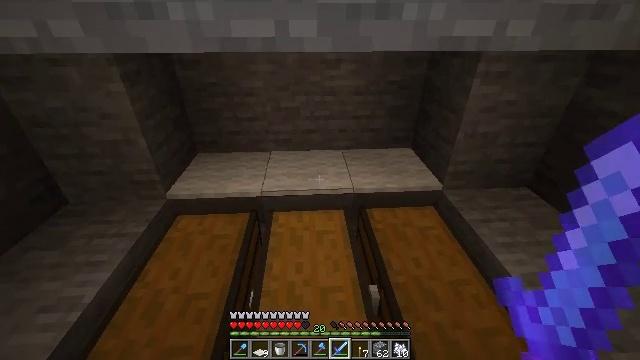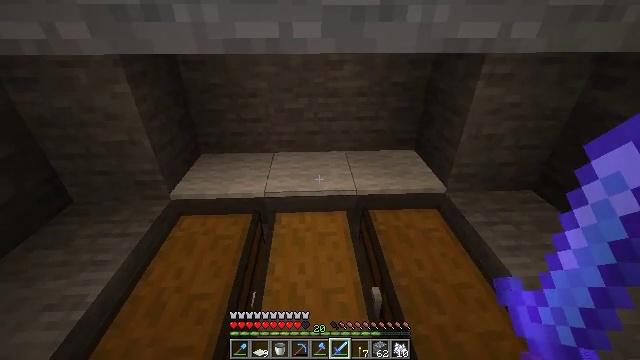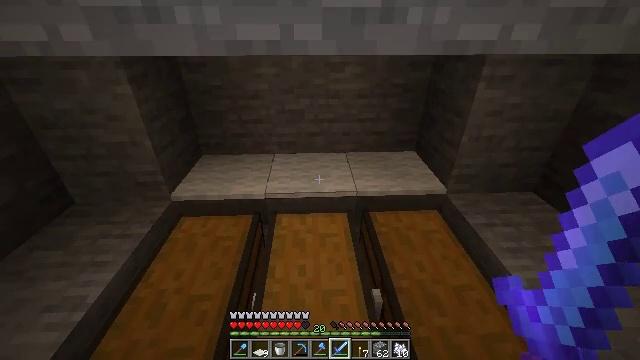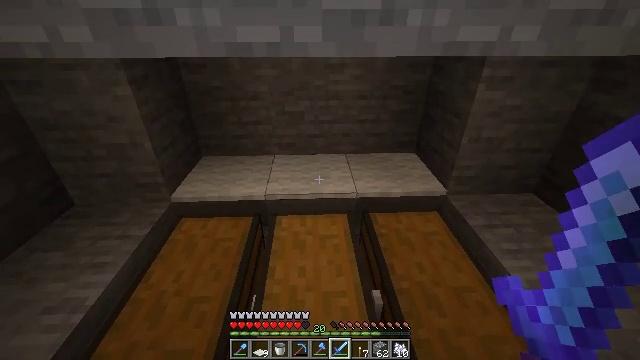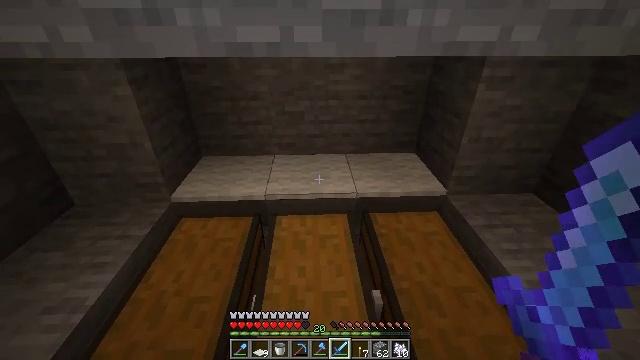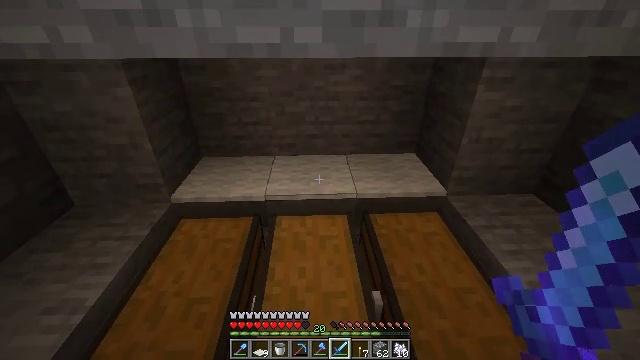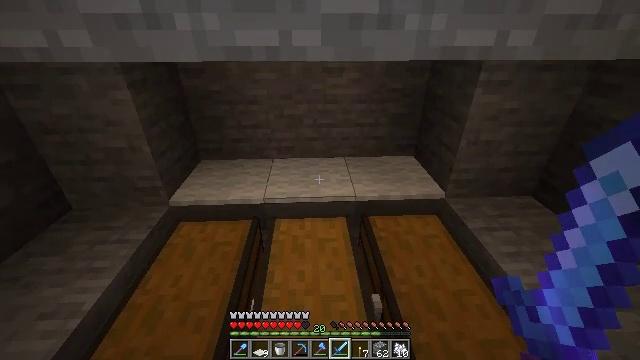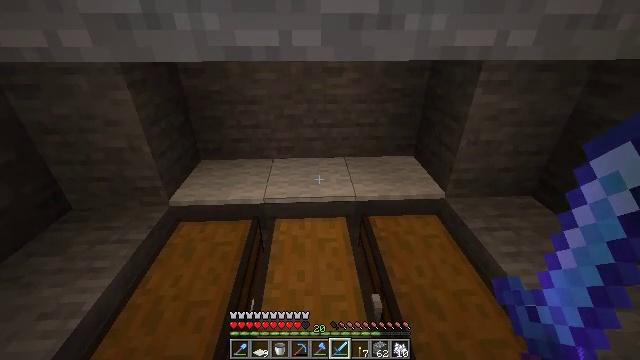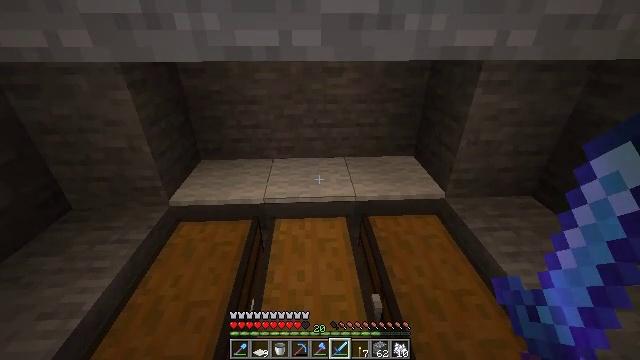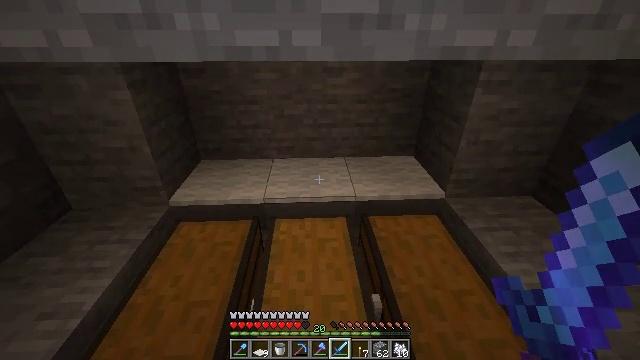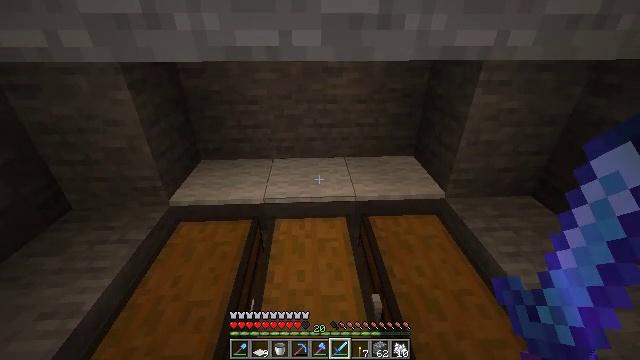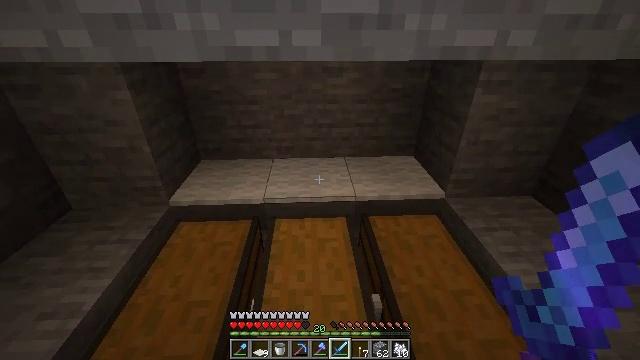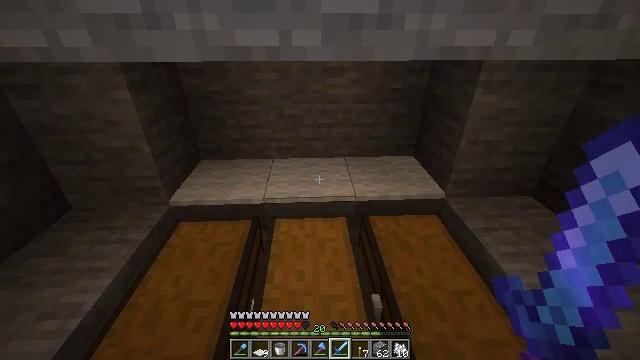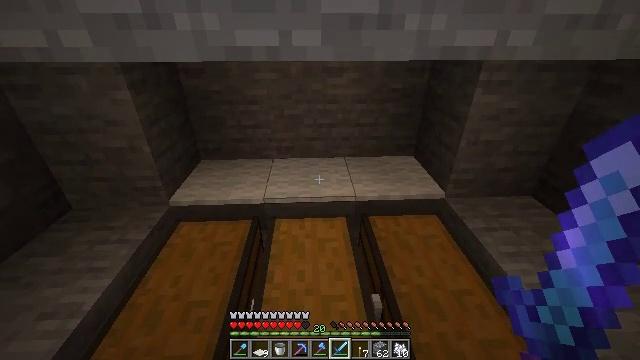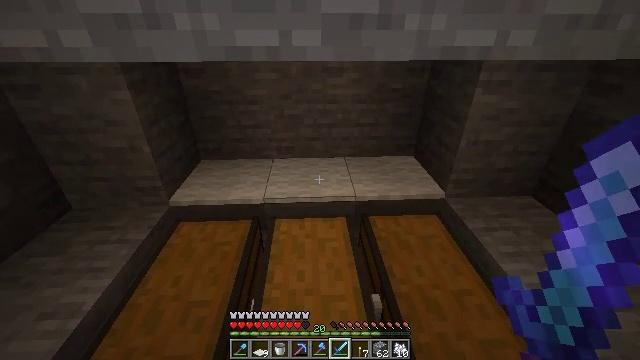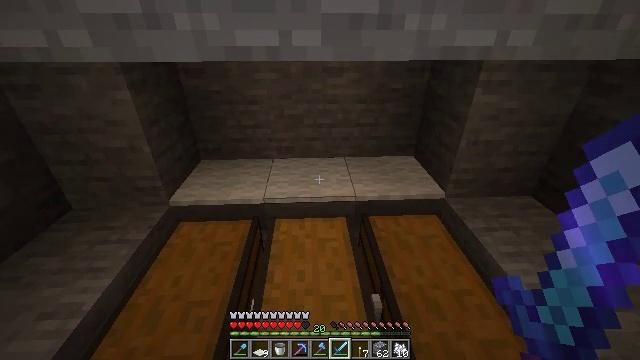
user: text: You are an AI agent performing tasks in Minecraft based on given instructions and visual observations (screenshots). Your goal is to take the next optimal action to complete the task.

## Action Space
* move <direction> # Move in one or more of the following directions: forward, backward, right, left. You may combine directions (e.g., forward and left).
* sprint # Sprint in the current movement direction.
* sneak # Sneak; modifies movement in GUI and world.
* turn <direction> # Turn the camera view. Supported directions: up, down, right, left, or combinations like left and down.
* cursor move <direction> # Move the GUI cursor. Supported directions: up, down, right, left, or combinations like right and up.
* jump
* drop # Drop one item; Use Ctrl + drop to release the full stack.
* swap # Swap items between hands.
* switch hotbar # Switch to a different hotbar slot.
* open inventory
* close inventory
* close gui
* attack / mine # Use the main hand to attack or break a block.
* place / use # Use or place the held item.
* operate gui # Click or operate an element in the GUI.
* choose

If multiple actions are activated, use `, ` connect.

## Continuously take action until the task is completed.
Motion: motion action
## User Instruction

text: Hunt the skeleton.
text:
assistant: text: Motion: no_op
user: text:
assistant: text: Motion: no_op
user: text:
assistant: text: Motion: no_op
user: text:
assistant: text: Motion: no_op
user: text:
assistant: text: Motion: no_op
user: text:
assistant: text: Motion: no_op
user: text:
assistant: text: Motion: no_op
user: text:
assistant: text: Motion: no_op
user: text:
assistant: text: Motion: no_op
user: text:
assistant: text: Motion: no_op
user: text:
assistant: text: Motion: no_op
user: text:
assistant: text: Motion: no_op
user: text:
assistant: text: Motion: no_op
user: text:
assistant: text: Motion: no_op
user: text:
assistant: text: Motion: no_op
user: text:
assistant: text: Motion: no_op
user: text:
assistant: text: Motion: no_op
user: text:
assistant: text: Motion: no_op
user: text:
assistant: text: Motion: no_op
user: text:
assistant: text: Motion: no_op
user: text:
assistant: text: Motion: no_op
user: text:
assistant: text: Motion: no_op
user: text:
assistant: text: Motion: no_op
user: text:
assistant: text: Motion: no_op
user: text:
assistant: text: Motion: no_op
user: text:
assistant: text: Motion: no_op
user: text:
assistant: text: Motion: no_op
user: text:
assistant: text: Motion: no_op
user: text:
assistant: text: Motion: no_op
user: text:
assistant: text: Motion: no_op